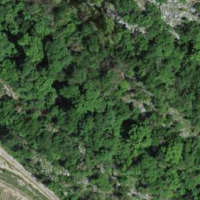
EUNIS habitat code: 45
Species observed at this site:
Daphne laureola